Interaction volume radius: 10 \u00c5
Interaction volume height: 20 \u00c5
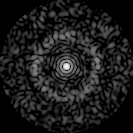
Disorder parameter: 0.8474